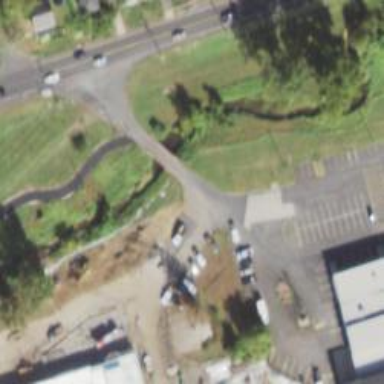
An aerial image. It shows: Service road that crosses over bridge.